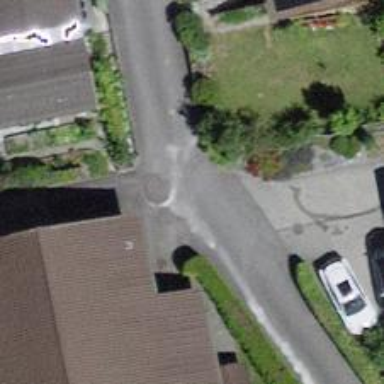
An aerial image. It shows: Residential road with asphalt surface.